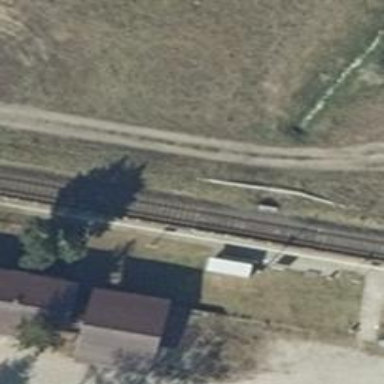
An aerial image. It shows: Public transport station located at railway halt.